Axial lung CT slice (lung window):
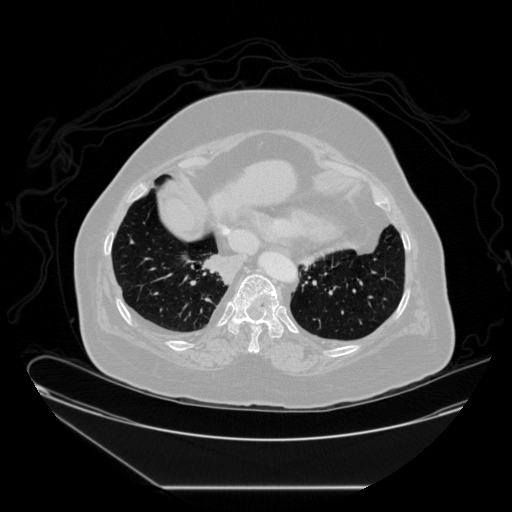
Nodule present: no